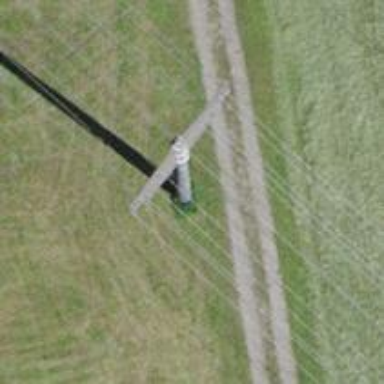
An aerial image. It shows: Power pole.